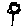
Label: flower